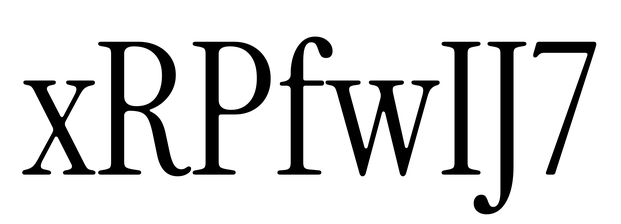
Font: InstrumentSerif-Regular